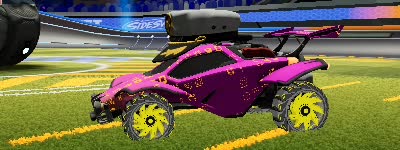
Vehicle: octane